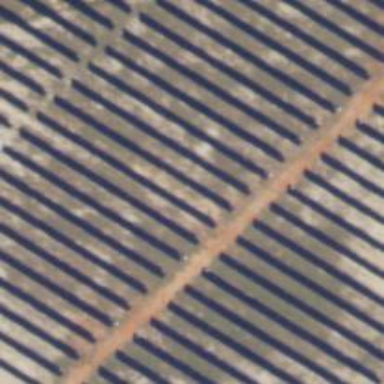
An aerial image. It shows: Solar power generator with photovoltaic panels.